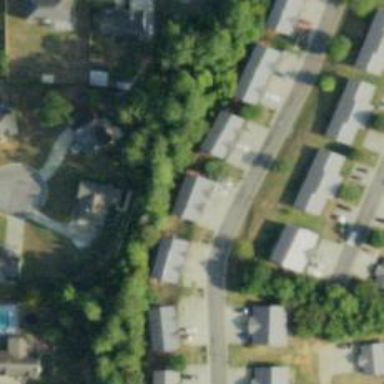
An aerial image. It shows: Residential road.